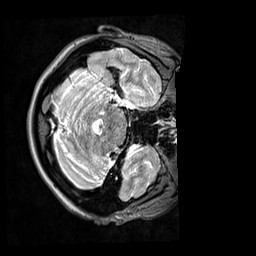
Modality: T2w
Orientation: axial
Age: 28
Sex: female
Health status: healthy
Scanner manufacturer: siemens
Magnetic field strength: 3 T
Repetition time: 3.2 s
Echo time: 0.568 s